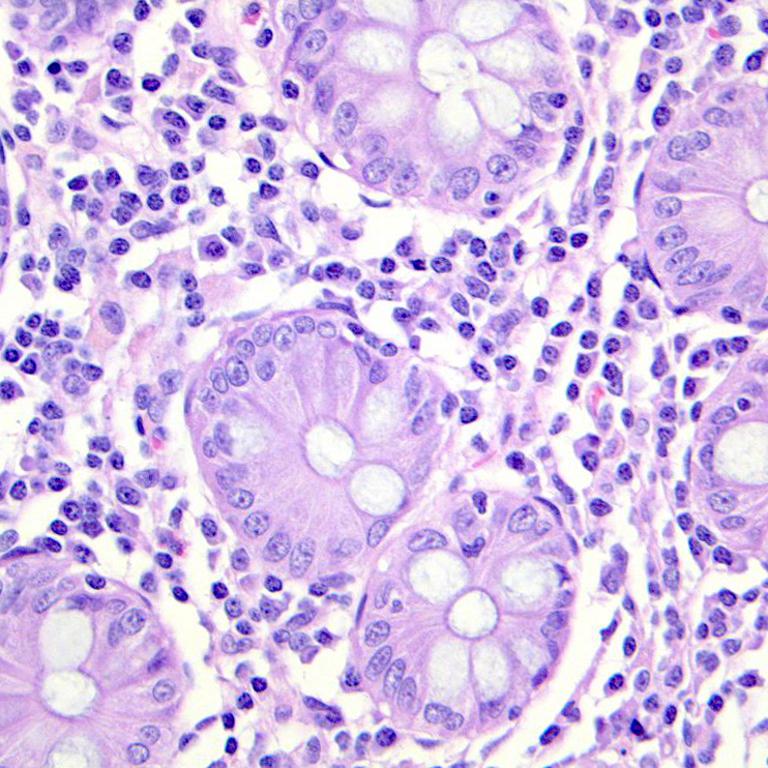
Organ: colon
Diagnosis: benign